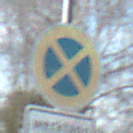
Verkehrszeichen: AbsolutesHalteverbot
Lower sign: ZeitangabenMitBeschraenkungAufWochentage7
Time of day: MorningAfternoon
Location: Outdoor (Suburban)
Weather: PartlyCloudy
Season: NotSpecified
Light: Natural